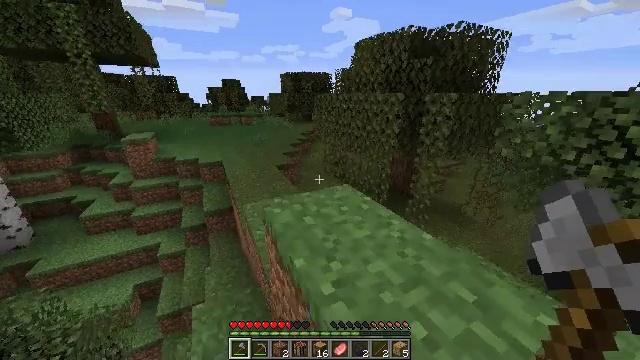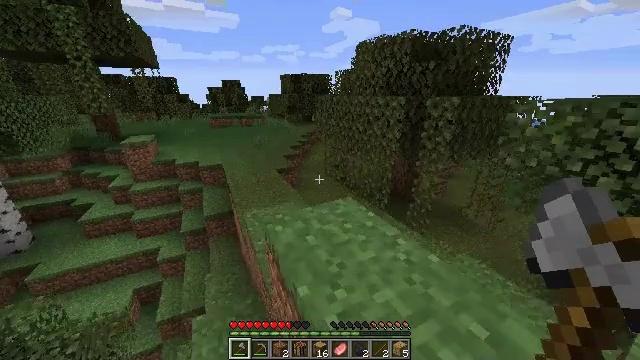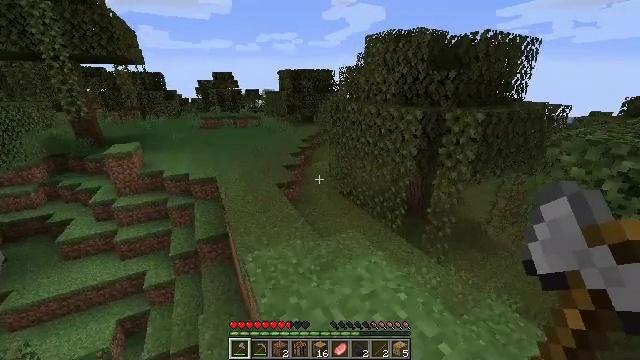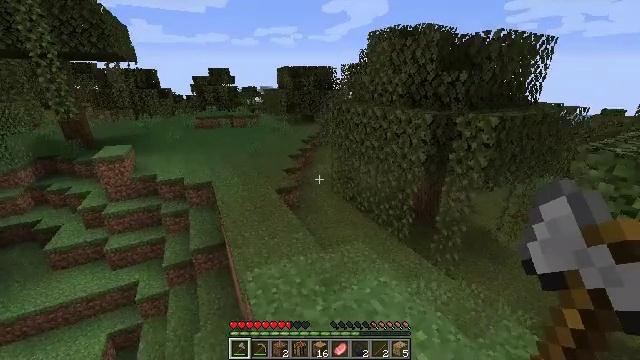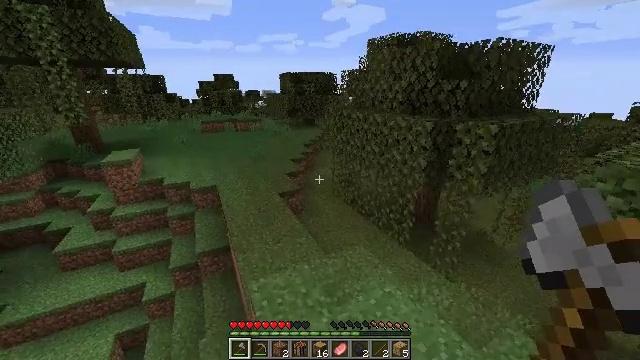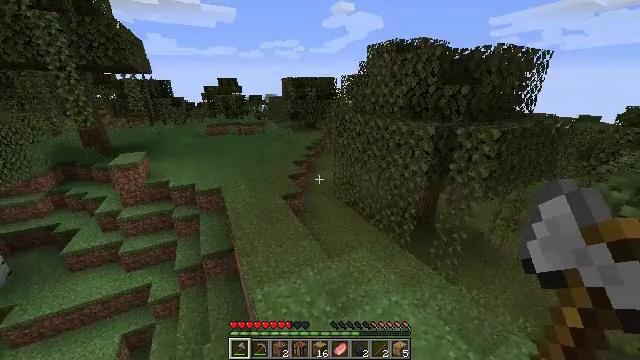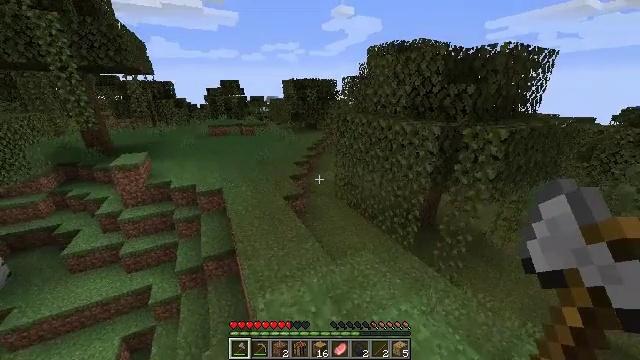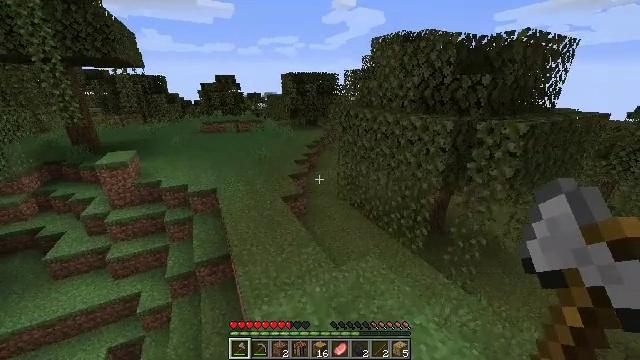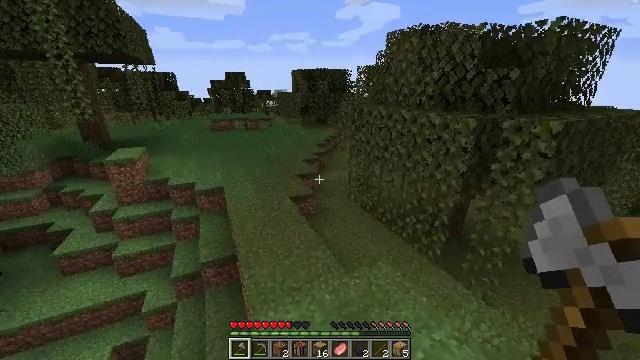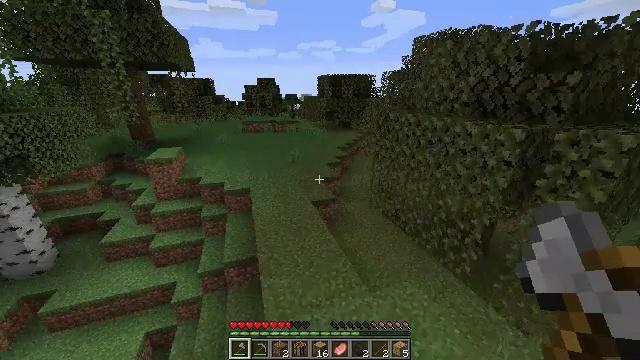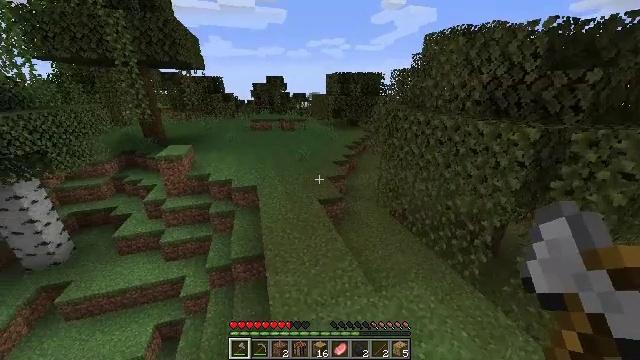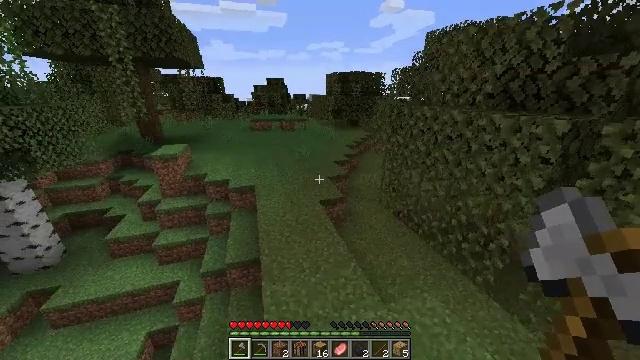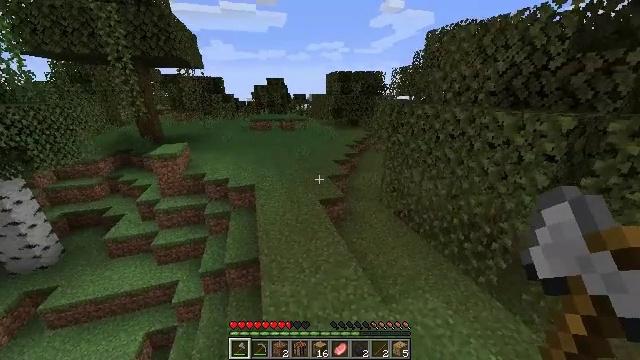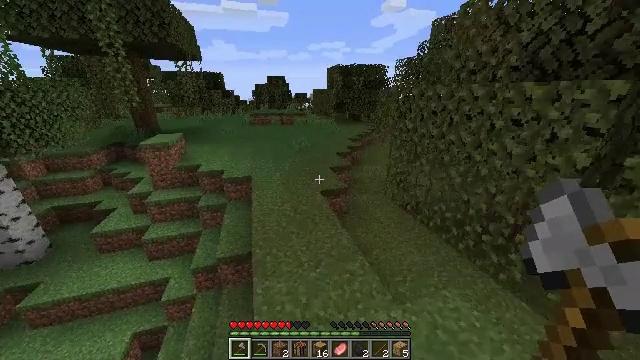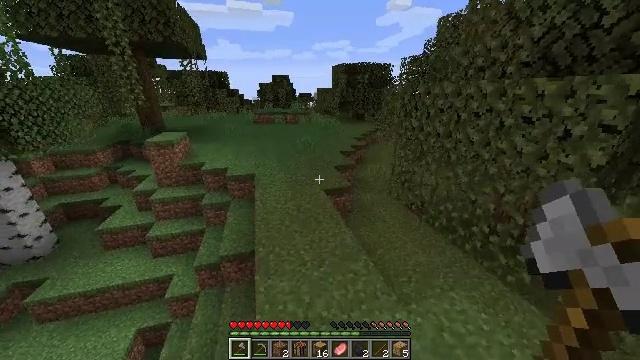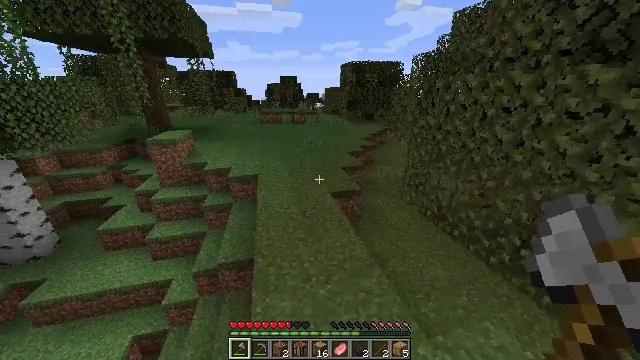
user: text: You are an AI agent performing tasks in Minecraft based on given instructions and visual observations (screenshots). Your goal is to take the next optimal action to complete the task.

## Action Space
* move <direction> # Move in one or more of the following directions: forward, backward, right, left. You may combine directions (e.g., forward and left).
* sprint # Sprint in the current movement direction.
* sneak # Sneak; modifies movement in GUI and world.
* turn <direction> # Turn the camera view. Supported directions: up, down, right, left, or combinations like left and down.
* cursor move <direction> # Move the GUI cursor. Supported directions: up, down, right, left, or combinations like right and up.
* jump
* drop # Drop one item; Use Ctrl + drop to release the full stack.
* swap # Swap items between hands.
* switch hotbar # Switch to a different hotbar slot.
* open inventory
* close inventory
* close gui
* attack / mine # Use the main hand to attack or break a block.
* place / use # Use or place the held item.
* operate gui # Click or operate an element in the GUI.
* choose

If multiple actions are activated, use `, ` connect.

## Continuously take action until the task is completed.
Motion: motion action
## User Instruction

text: Collect a lily pad from a pond.
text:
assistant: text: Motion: move forward, sprint, jump
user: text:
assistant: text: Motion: move forward, sprint, jump
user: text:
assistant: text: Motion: move forward, sprint, jump
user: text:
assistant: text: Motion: move forward, sprint, jump
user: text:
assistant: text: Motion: move forward, sprint, jump
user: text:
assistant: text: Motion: move forward, sprint, jump
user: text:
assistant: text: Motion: move forward, sprint, jump
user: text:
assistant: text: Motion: move forward, sprint, turn left, jump
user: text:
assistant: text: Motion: move forward, sprint, turn left
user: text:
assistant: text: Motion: move forward, sprint, turn left
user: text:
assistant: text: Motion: move forward, sprint
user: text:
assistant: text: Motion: move forward, sprint
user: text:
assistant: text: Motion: move forward, sprint
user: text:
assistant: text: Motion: move forward, sprint, turn left
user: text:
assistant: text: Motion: move forward, sprint, turn left
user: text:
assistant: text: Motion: move forward, sprint, turn left and up
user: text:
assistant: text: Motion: move forward, sprint, turn left and up
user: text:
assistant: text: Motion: move forward, sprint, turn up
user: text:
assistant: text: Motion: move forward, sprint
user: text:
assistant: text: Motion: move forward, sprint, turn up
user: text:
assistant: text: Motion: move forward, sprint
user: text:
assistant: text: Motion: move forward, sprint
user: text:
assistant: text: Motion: move forward, sprint, turn left
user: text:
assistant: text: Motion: move forward, sprint, turn left
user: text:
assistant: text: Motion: move forward, sprint, turn left, jump
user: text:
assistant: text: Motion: move forward, sprint, jump
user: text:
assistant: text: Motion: move forward, sprint, jump
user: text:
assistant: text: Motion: move forward, sprint, jump
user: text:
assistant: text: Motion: move forward, sprint, jump
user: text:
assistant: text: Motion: move forward, sprint, jump